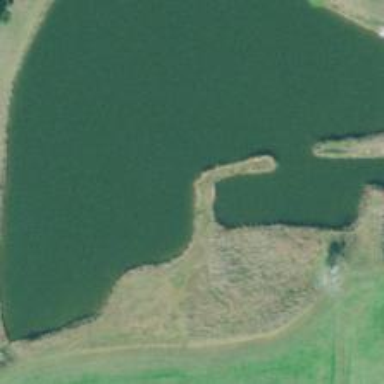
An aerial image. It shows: Reservoir of water.